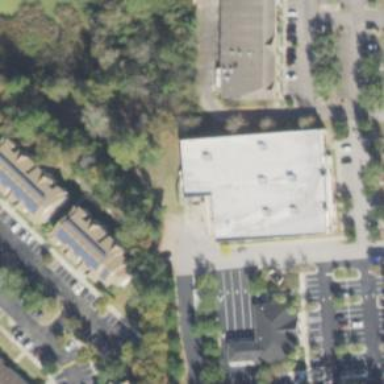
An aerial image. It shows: Retail building.